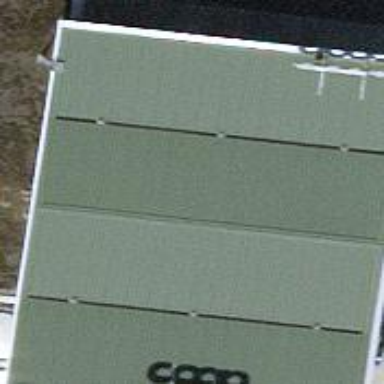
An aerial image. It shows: View of roof of building.